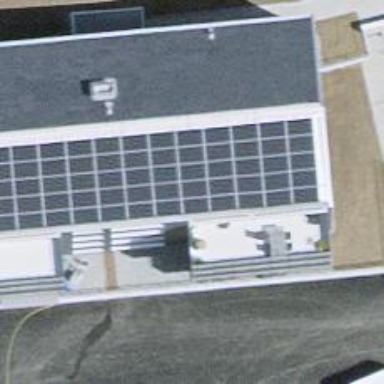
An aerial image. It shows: Solar power generator utilizing photovoltaic technology with solar photovoltaic panels.